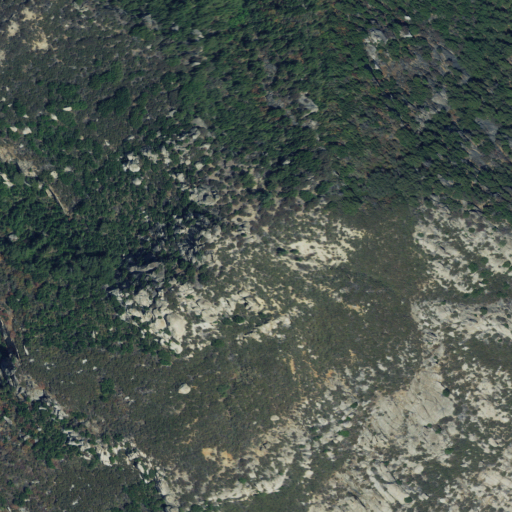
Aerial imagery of mountain in California named Frys Point containing shrub, grassland, and evergreen forest